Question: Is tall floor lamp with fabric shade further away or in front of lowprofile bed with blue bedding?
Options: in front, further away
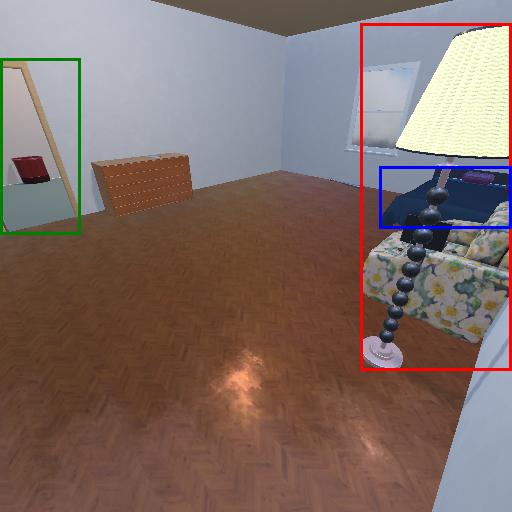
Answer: in front